Question: In one touch i want to get a option to select and copy the text from textview like the image show here.

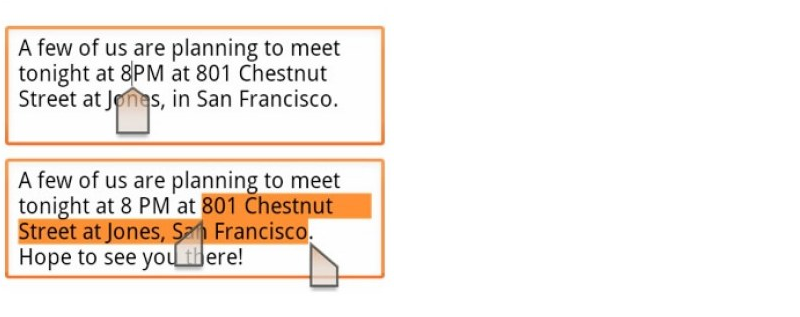
Answer: In your <URL>:
'''
ClipboardManager clipboard =
(ClipboardManager) getSystemService(CLIPBOARD_SERVICE);
clipboard.setText(yourTextView.getText());
'''
'ed' : Answer to the question in comments :
'''
yourTextView.setOnClickListener(new View.OnClickListener() {
@Override
public void onClick(View v) {
// TODO: add your code here
}
});
'''